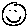
Label: smiley face